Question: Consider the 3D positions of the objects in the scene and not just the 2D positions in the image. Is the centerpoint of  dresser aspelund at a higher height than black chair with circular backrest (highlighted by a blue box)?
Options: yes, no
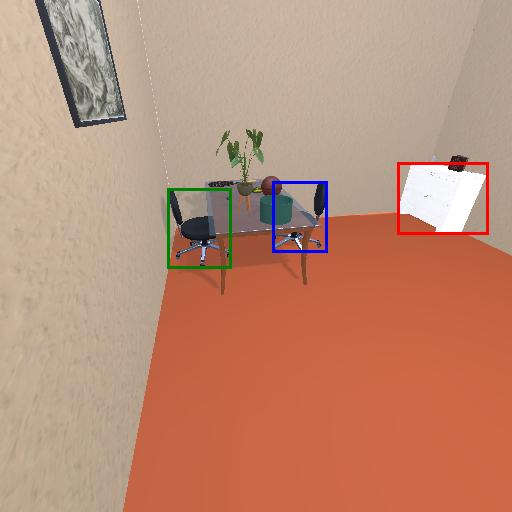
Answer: yes